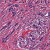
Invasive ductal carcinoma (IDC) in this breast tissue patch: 1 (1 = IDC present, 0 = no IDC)